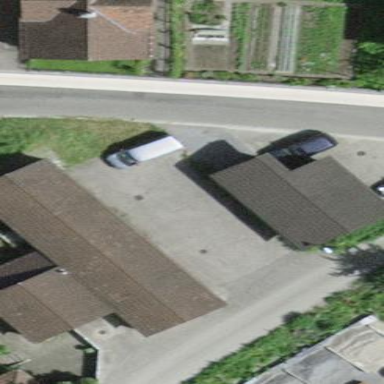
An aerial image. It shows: Group of garages.